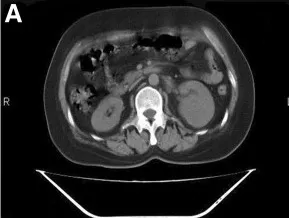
NSCLC renal metastasis. Computed tomography scan.
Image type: radiology (ct)